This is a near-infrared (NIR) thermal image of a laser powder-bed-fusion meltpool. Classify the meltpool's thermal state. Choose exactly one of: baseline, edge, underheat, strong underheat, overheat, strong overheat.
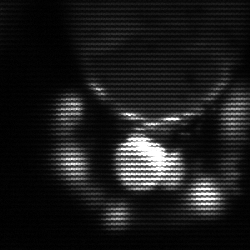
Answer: edge